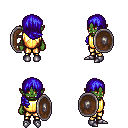
a pixel art fantasy rpg character, female body template, orc, green skin, gold chest armor, gold greaves, blue right-swept hairstyle, metal boots, shield, four views (front, back, left, right), 2x2 character sprite sheet, small pixel art, hard edges, no anti-aliasing